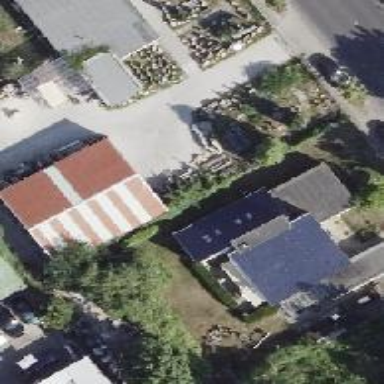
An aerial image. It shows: Warehouse.